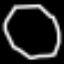
Label: octagon